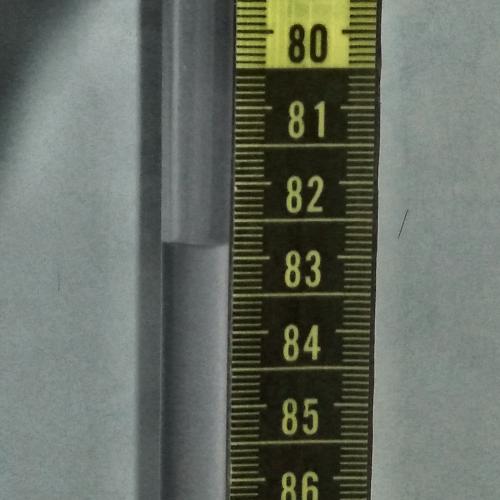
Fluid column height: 82.8 cm